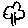
Label: tree